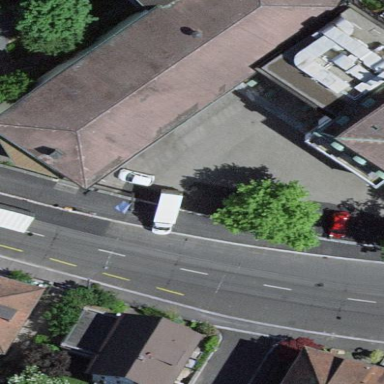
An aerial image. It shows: Restaurant in building.